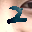
Label: 2